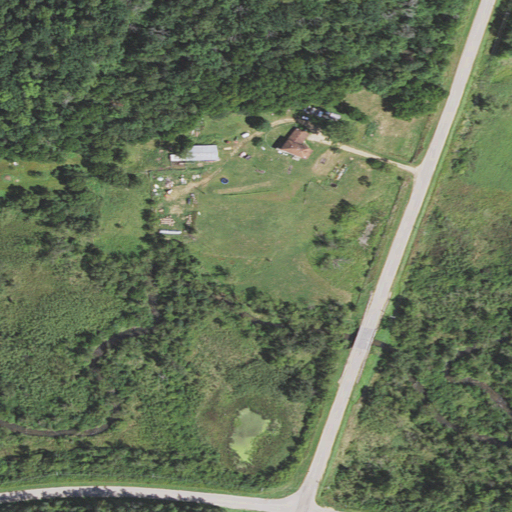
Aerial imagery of valley in Wisconsin named Yagers Hollow containing herbaceous wetlands, deciduous forest, pasture, woody wetlands, low intensity development, open development, and medium intensity development